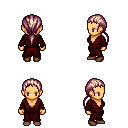
a pixel art fantasy rpg character, female body template, human, tanned skin, red robe, gold greaves, white blonde ponytail hairstyle, brown shoes, four views (front, back, left, right), 2x2 character sprite sheet, small pixel art, hard edges, no anti-aliasing